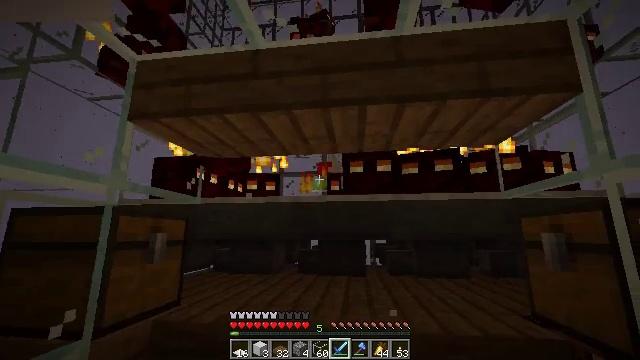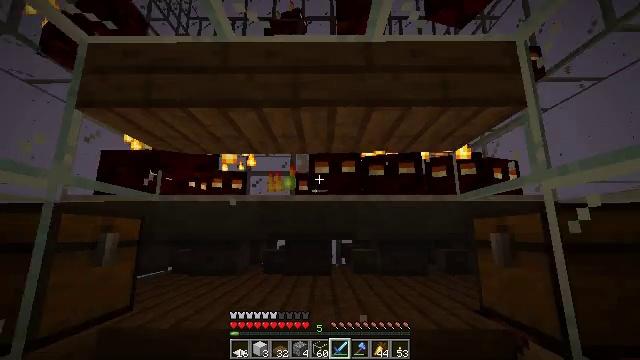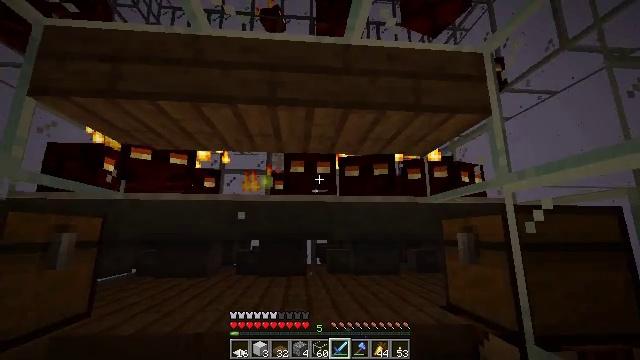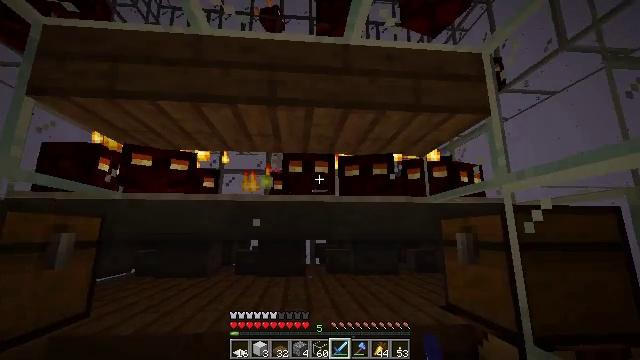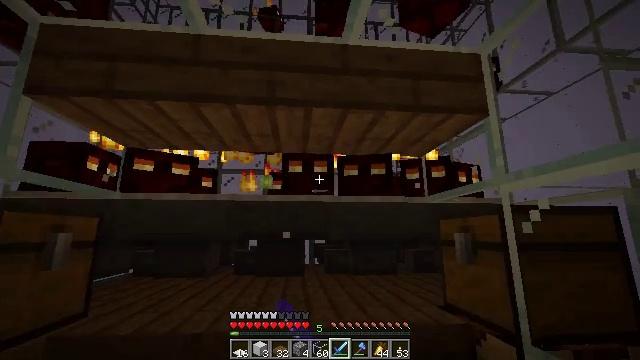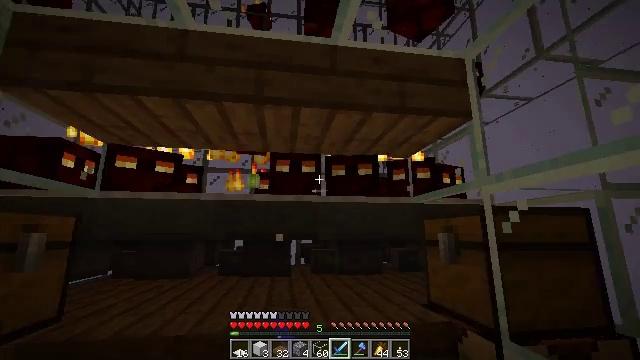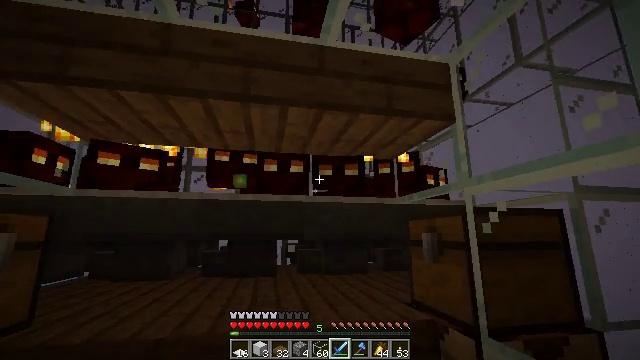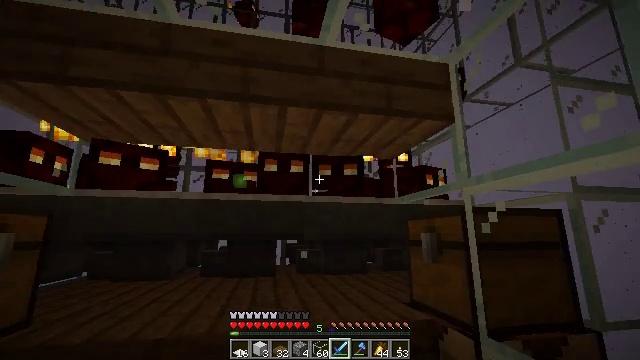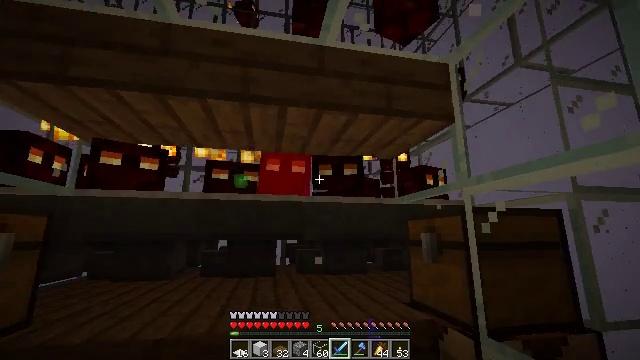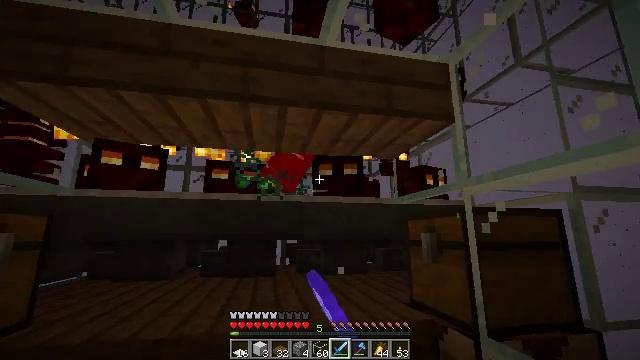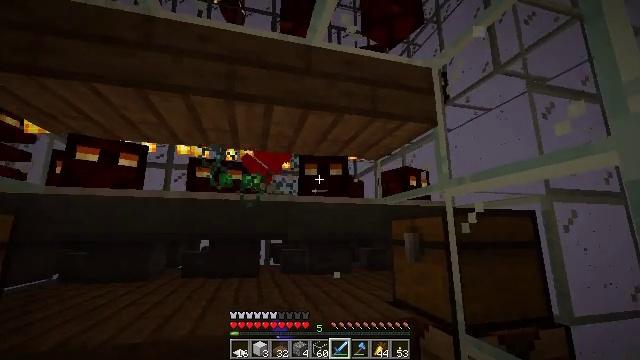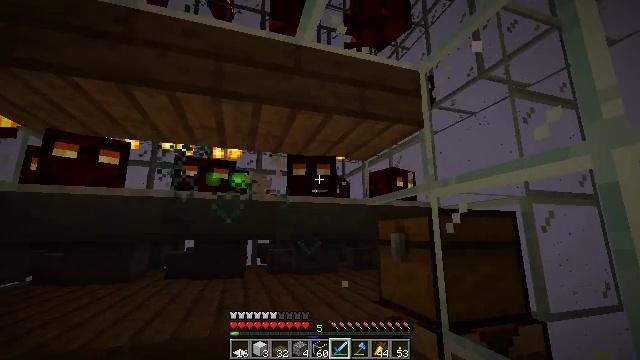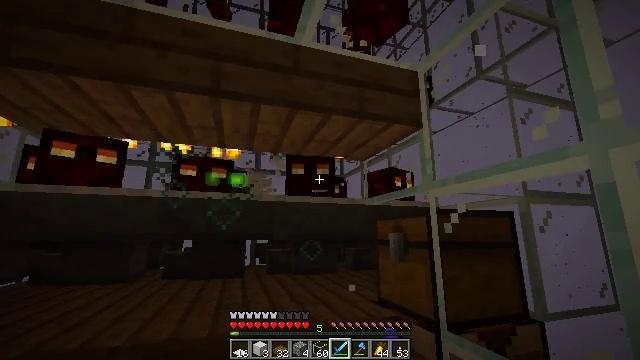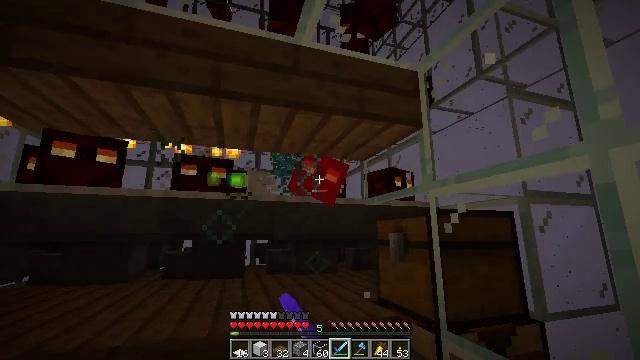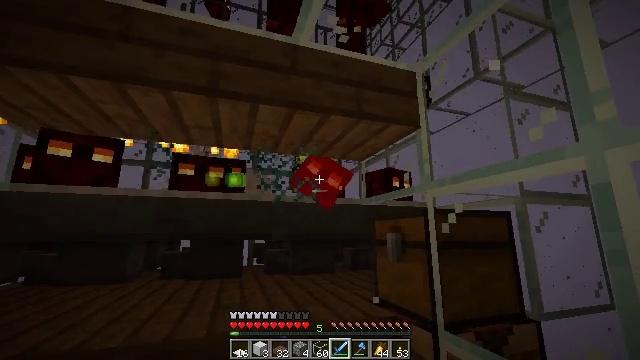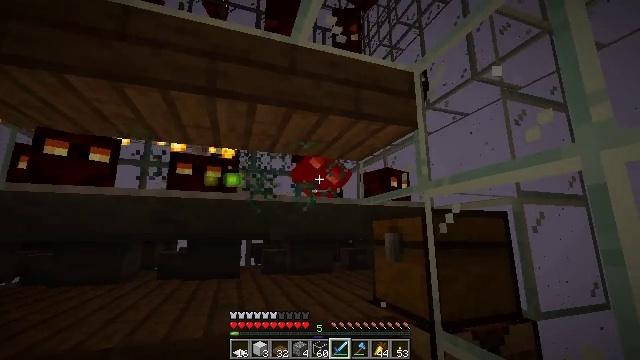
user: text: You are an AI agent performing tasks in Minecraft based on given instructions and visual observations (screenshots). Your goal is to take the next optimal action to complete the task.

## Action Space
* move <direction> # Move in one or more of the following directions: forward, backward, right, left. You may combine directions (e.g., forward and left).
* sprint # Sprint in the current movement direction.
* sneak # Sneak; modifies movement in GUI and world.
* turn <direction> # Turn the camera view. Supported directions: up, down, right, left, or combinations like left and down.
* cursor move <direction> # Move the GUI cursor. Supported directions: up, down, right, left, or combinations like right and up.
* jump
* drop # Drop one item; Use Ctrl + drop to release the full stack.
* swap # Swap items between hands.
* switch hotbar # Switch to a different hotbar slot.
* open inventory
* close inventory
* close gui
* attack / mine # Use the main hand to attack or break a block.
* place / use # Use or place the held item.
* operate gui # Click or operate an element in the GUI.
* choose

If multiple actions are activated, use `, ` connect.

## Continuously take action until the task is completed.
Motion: motion action
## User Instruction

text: Hunt the magma cube.
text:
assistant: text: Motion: turn right, attack / mine
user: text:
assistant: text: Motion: turn right
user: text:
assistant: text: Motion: attack / mine
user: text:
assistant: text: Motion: attack / mine
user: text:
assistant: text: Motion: turn right, attack / mine
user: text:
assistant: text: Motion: turn right, attack / mine
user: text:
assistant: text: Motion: no_op
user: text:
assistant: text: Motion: attack / mine
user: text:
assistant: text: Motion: attack / mine
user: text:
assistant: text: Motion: turn right, attack / mine
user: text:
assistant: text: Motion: turn right
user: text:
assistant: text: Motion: attack / mine
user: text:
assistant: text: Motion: attack / mine
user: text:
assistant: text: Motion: attack / mine
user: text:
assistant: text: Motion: attack / mine
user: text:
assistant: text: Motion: attack / mine
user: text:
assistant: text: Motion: attack / mine
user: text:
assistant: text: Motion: attack / mine
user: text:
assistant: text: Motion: turn left, attack / mine
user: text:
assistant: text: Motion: turn left
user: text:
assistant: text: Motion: turn left
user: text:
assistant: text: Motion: turn left, attack / mine
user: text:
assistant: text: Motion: turn left, attack / mine
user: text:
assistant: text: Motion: turn left, attack / mine
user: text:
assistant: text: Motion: attack / mine
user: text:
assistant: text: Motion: attack / mine
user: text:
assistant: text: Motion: attack / mine
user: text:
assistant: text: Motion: attack / mine
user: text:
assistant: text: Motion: turn left
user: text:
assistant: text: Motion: turn left, attack / mine